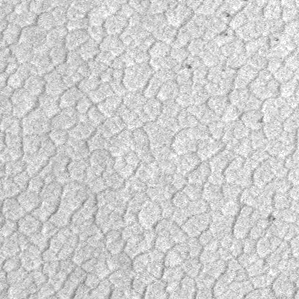
Label: frost